Field crop: maize
Growth stage: 2
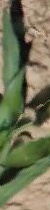
Species: maize